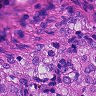
Metastatic tissue present: yes